Aerial crown-view tile of a tropical tree (Barro Colorado Island, Panama), acquired 20250512:
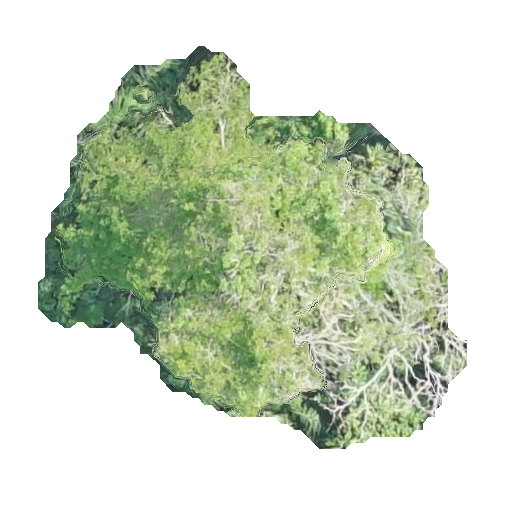
Species: Handroanthus guayacan
GBIF accepted scientific name: Handroanthus guayacan
Crown area: 163.379 m²